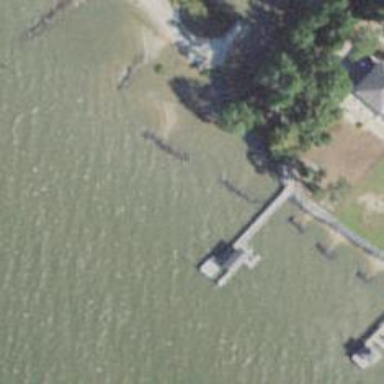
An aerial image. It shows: Breakwater structure.